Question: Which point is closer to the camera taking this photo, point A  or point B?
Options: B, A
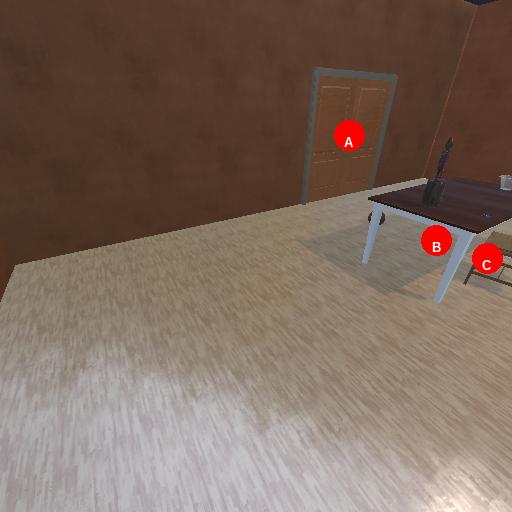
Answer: B